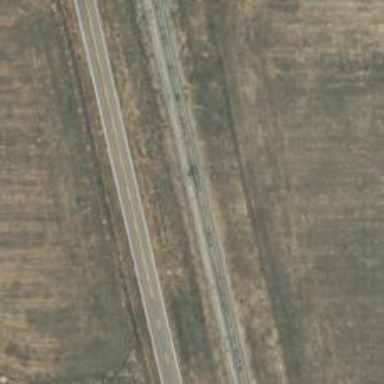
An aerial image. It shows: Railway track.